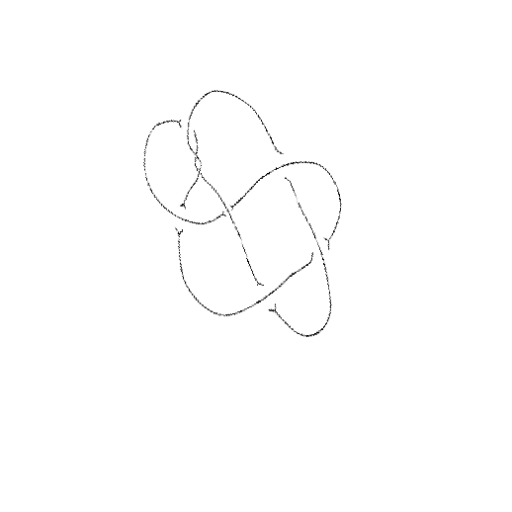
Crossing number: 8